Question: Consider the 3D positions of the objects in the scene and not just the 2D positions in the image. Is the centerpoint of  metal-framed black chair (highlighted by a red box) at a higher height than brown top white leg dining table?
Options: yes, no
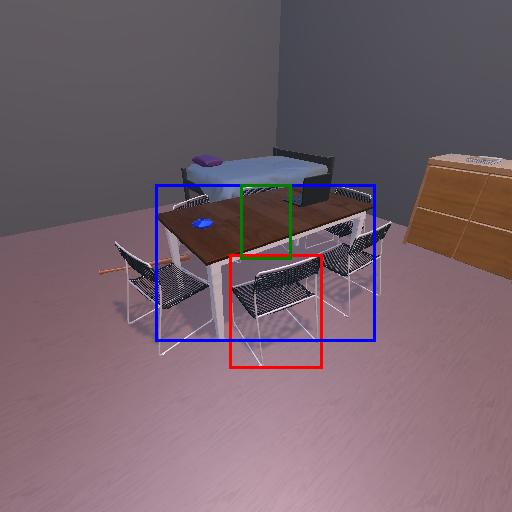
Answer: yes